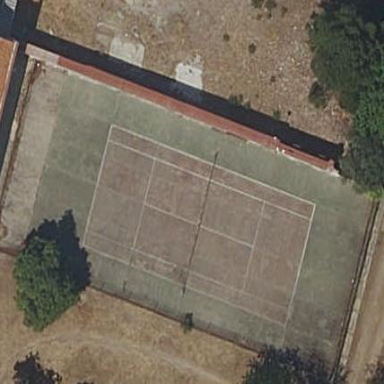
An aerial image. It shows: Tennis court in leisure pitch.